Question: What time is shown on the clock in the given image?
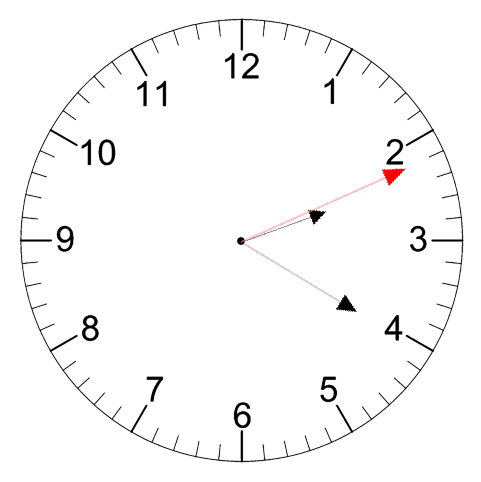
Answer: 02:20:11